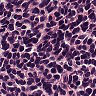
Metastatic tissue present: no